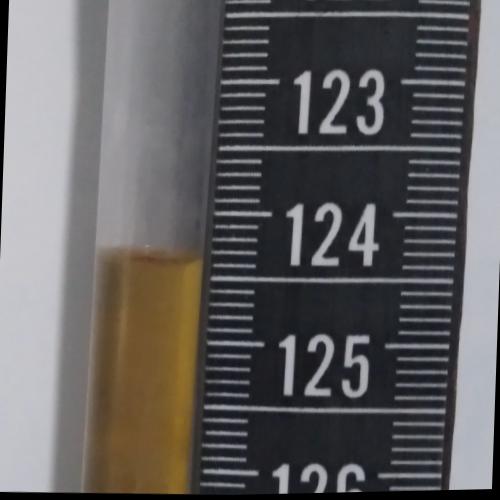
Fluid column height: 124.4 cm